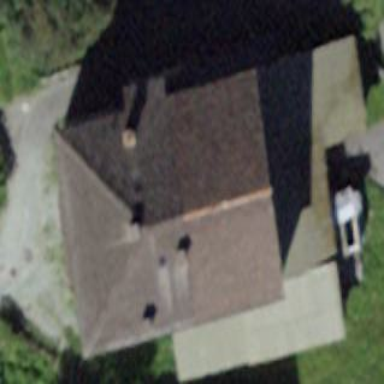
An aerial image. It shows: Residential building with pyramidal roof shape.